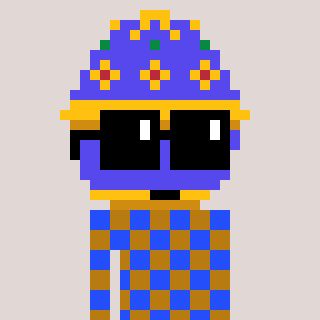
a pixel art character with square black sunglasses, a faberge-shaped head and a gold-colored body on a warm background